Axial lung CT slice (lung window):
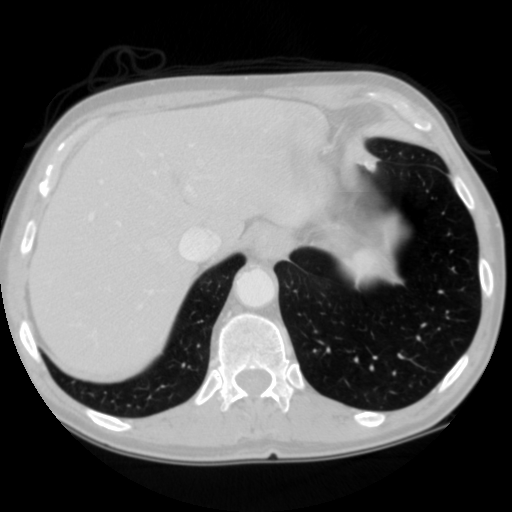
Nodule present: no